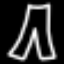
Label: pants